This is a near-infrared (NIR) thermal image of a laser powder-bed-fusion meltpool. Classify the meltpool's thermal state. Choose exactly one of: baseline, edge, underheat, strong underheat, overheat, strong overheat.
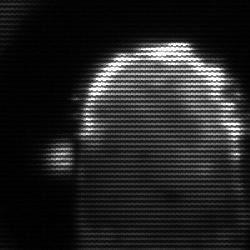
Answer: baseline